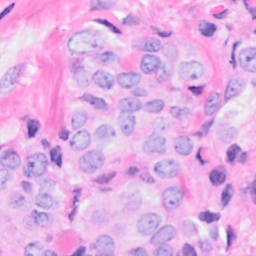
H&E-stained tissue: Breast